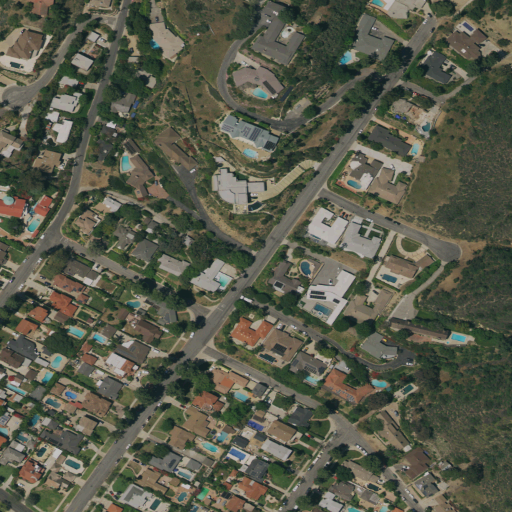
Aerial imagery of valley in California named Childs Canyon containing low intensity development, shrub, open development, medium intensity development, and high intensity development